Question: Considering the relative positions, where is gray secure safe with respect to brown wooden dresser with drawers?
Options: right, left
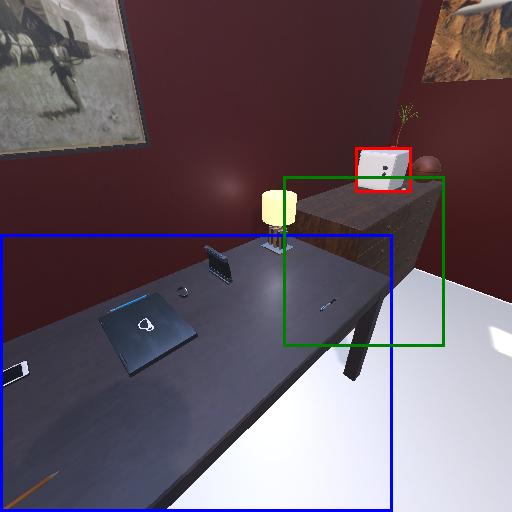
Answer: right